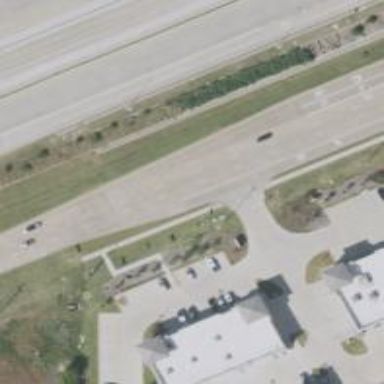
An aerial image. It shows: Secondary road with frontage road alongside.